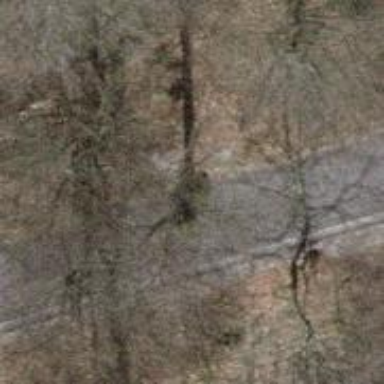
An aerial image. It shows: Unclassified road.